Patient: sex F, age 73
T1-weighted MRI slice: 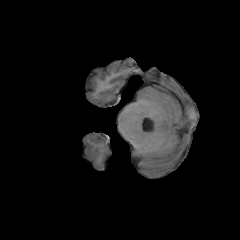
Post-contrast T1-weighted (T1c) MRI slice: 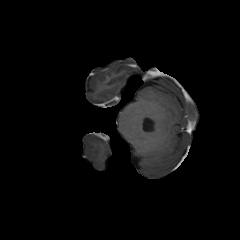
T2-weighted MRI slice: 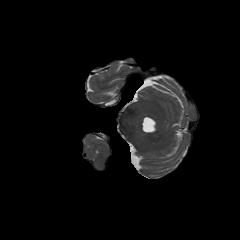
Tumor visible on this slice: no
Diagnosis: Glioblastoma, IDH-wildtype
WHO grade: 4